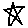
Label: star